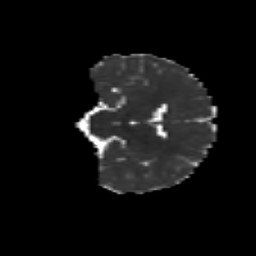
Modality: MD
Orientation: coronal
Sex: female
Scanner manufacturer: siemens
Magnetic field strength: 3 T
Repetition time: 5 s
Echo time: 0.071 s